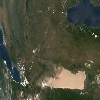
Label: land